Question: Im getting data in this format from api, but when i try binding it to table using angularjs it is creating empty space instead of values. Im also getting more then one table from some Api's please explain who to bind different datatables in different tables too. thanks
'''
{"Table":
[{
"SchoolId":1,
"schoolname":"Microsoft",
"SCHOOLCODE":"29911583",
"WEBSITE":"JLR",
"USEREMAIL":"faucibus@aliquamiaculislacus.org",
"PHONE":"<PHONE>",
"ADDRESS1":"<PHONE> Felis Street",
"ISACTIVE":0,
"PLANTYPE":3
}]
}
'''
'''
SMSApp.factory('GetStudentService', function ($http) {
studobj = {};
studobj.getAll = function () {
var stud=[];
stud = $http({ method: 'Get', url: 'http://localhost:58545/api/Student?Studentid=1' }).
then(function (response) {
return response.data;
});
return stud;
};
return studobj;
});
SMSApp.controller('studentController', function ($scope, GetStudentService) {
$scope.msg = "Welcome from Controller";
GetStudentService.getAll().then(function (result) {
$scope.school = result;
console.log(result);
});
});
'''
'''
<tbody ng-controller="studentController">
<tr ng-repeat="schools in school track by $index">
<td>{{schools.SchoolId}}</td>
<td>{{schools.schoolname}}</td>
<td>{{schools.SCHOOLCODE}}</td>
<td>{{schools.WEBSITE}}</td>
<td>{{schools.USEREMAIL}}</td>
</tr>
</tbody>
'''

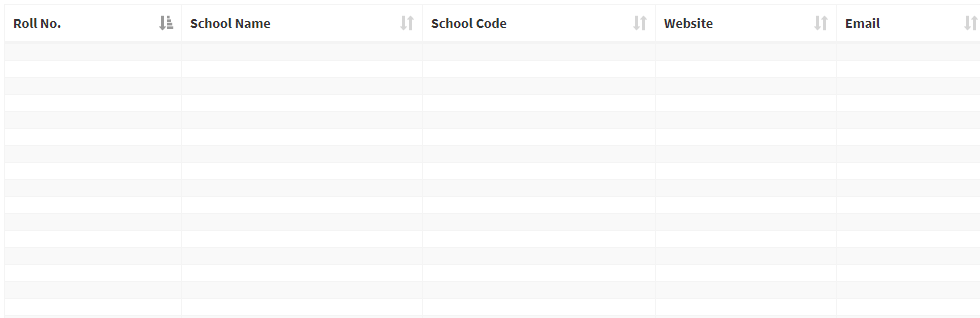
Answer: Change in your :
'''
SMSApp.controller('studentController', function ($scope, GetStudentService) {
$scope.msg = "Welcome from Controller";
GetStudentService.getAll().then(function (result) {
/********************* Changed Here ********************/
$scope.school = JSON.parse(result._body); // Or only JSON.parse(result)
$scope.school = $scope.school.table;
});
});
'''
'''
<tbody ng-controller="studentController">
<tr ng-repeat="schools in school track by $index">
<td>{{schools.SchoolId}}</td>
<td>{{schools.schoolname}}</td>
<td>{{schools.SCHOOLCODE}}</td>
<td>{{schools.WEBSITE}}</td>
<td>{{schools.USEREMAIL}}</td>
</tr>
</tbody>
'''